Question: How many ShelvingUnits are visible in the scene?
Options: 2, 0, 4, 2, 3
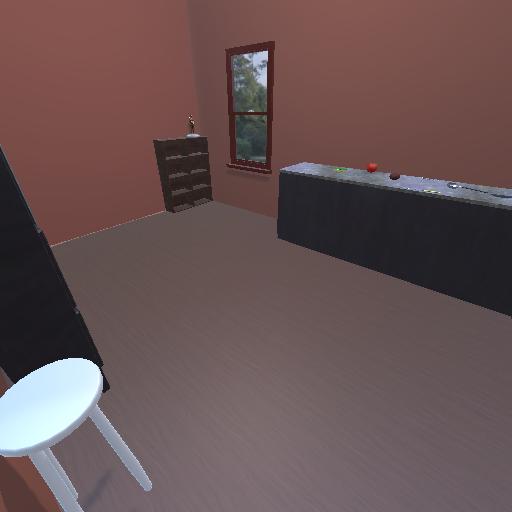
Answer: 2